Question: What is the component that allows me to create a custom properties form? I mean, a component like this:

I'm trying to make an editor, so I need that component.
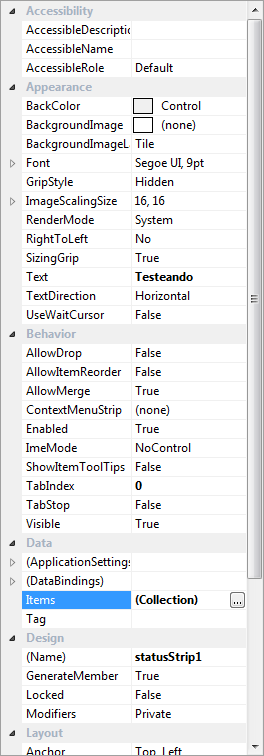
Answer: This is done via quite a few things. If you're working with the 'PropertyGrid', I recommend reading: <URL>.
In particular, "<URL>. In addition, it discusses 'TypeConverter' and the attributes used by the 'PropertyGrid' for handling custom type editing.